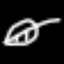
Label: leaf